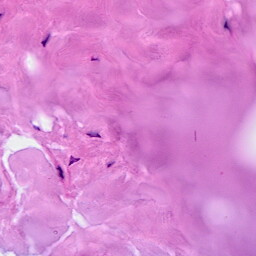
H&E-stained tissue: Breast